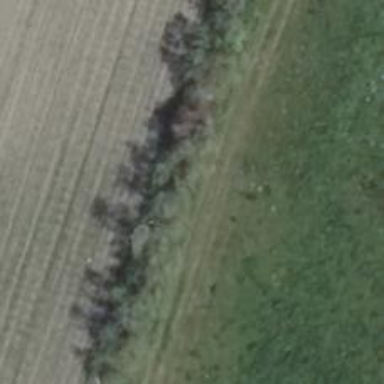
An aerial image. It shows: Row of deciduous broadleaved trees.